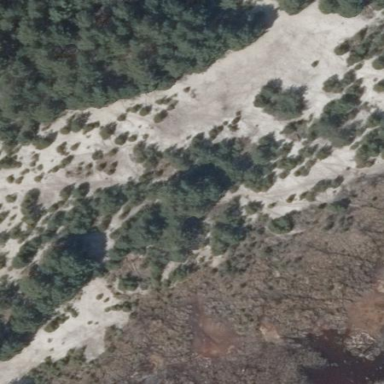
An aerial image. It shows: Natural area covered with sand.